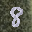
Label: 8